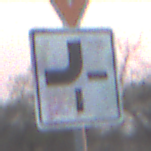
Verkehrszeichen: VerlaufVorfahrtsstrasse2
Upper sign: VorfahrtGewaehren
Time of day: SunriseSunset
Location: Outdoor (Nature)
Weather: Clear
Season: NotSpecified
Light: Natural